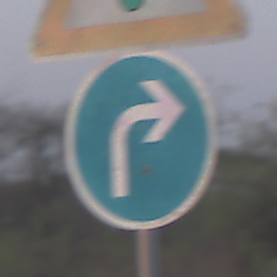
Verkehrszeichen: VorgeschriebeneFahrtrichtungRechts
Zusatzzeichen oben: Lichtzeichenanlage
Umgebung: Outdoor, Nature
Tageszeit: SunriseSunset
Wetter: Clear
Licht: Natural
Jahreszeit: NotSpecified
Kontrast: LowContrast